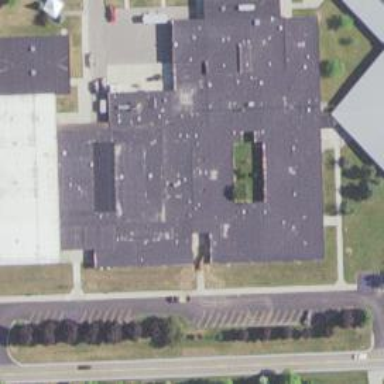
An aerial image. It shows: School office.